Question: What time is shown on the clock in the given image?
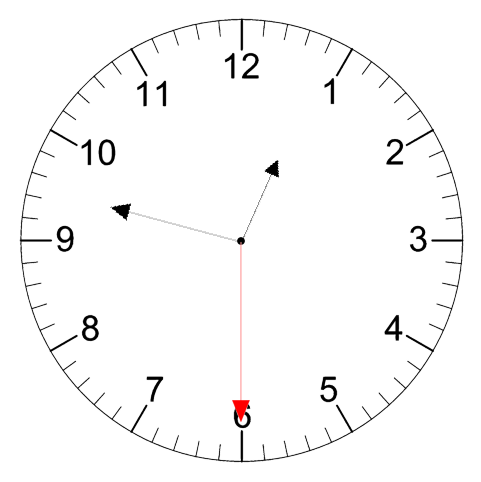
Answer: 12:47:30